Question: I am writing some very <URL> to open a word document, save it in a new format and close document. However I run into problems if the document has been left in a locked state and get the 'File in Use' dialog.

Now I would be delighted to pick option 1 or 3 automatically, but can't seem to find a way. Ideally I would prevent it from showing at all via a parameter on the open method. I'm using Delphi, but that's not really relevant.
'''
Wordapp.documents.Open(InputFile);
'''
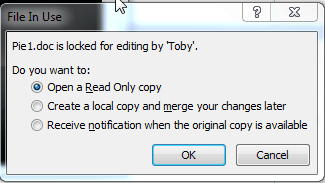
Answer: Calling open with ReadOnly set to true seems to fix this issue.
'''
Readonly := true;
Wordapp.documents.Open(FName, false, Readonly); //3rd parameter is readonly
'''
Reference: <URL>